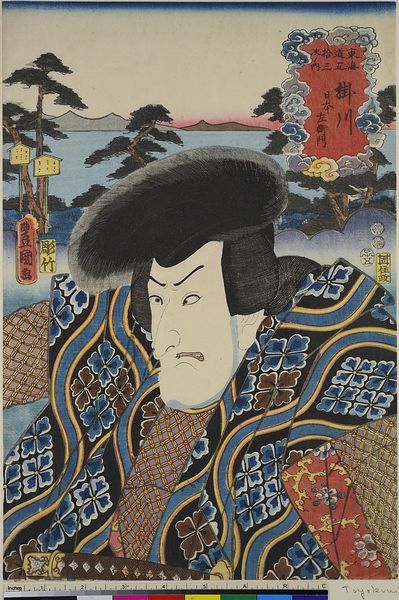
Titel: Kakegawa: Der Schauspieler Matsumoto Koshiro VI als Nihonzaemon, Blatt 27 aus der Serie: Die 53 Stationen des Tokaido
Künstler: Utagawa Kunisada
Standort: Hamburg
Institution: Museum für Kunst und Gewerbe Hamburg
Schlagwörter: theater, holzschnitt, druckgraphik, druckgrafik, zeit, schauspieler, farbholzschnitt, schauspielerin, tourismus, reisen, kabuki, edo, reproduktionen, druckerzeugnisse, theateraufführung, ukiyo